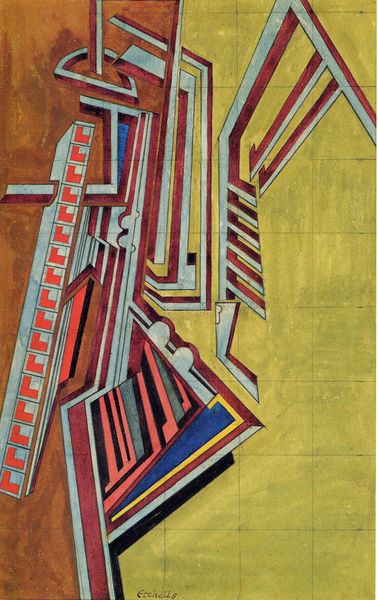
Titel: Gouache: Stilts (?), Gouache: Stelzen (?)
Künstler: Frederick Etchells
Standort: London
Institution: The British Council
Schlagwörter: blau, gemälde, schatten, weiß, dreieck, gelb, komposition, kubismus, braun, bunt, grau, kariert, orange, schwarz, rot, muster, feld, felder, knopf, rosa, kreis, rund, hellblau, farbig, italien, moderne, abstrakt, farben, modern, farbe, formen, graphik, linien, treppe, duktus, dunkelblau, gerade, graun, knöpfe, abstraktion, pink, futurismus, maschine, eckig, futuristisch, linie, linear, form, kreise, entwurf, farbauftrag, graphisch, quadrate, geometrisch, konstruktion, unfertig, art deco, geometrie, quadrat, viereck, raster, kandinsky, konstruktivismus, quadratisch, farbfeld, rohre, kantig, quadrierung, abstract, furutismus